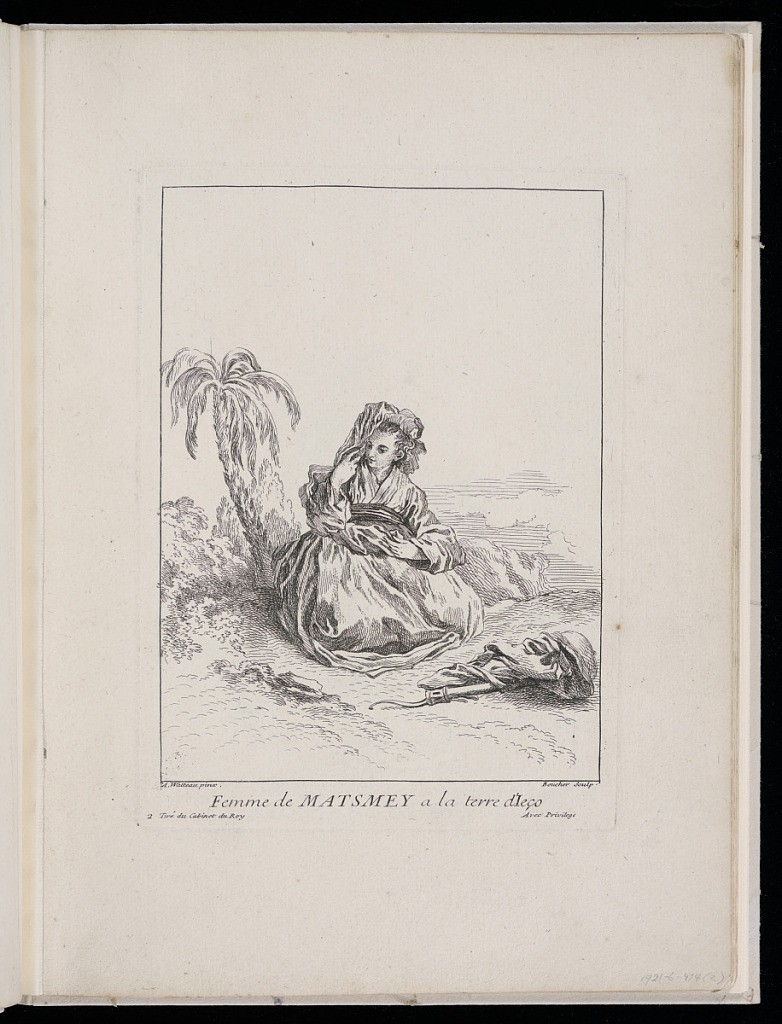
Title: Femme de MATSMEY a la terre d’Ieço
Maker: Antoine Watteau, French, 1684–1721
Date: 1731
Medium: Etching on laid paper
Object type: Print
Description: From a series of twelve prints, a Chinese woman seated in a landscape with a bow and quiver on the ground. The plate is titled, signed, and numbered.